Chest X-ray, AP view. Patient: 57 years old, sex M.
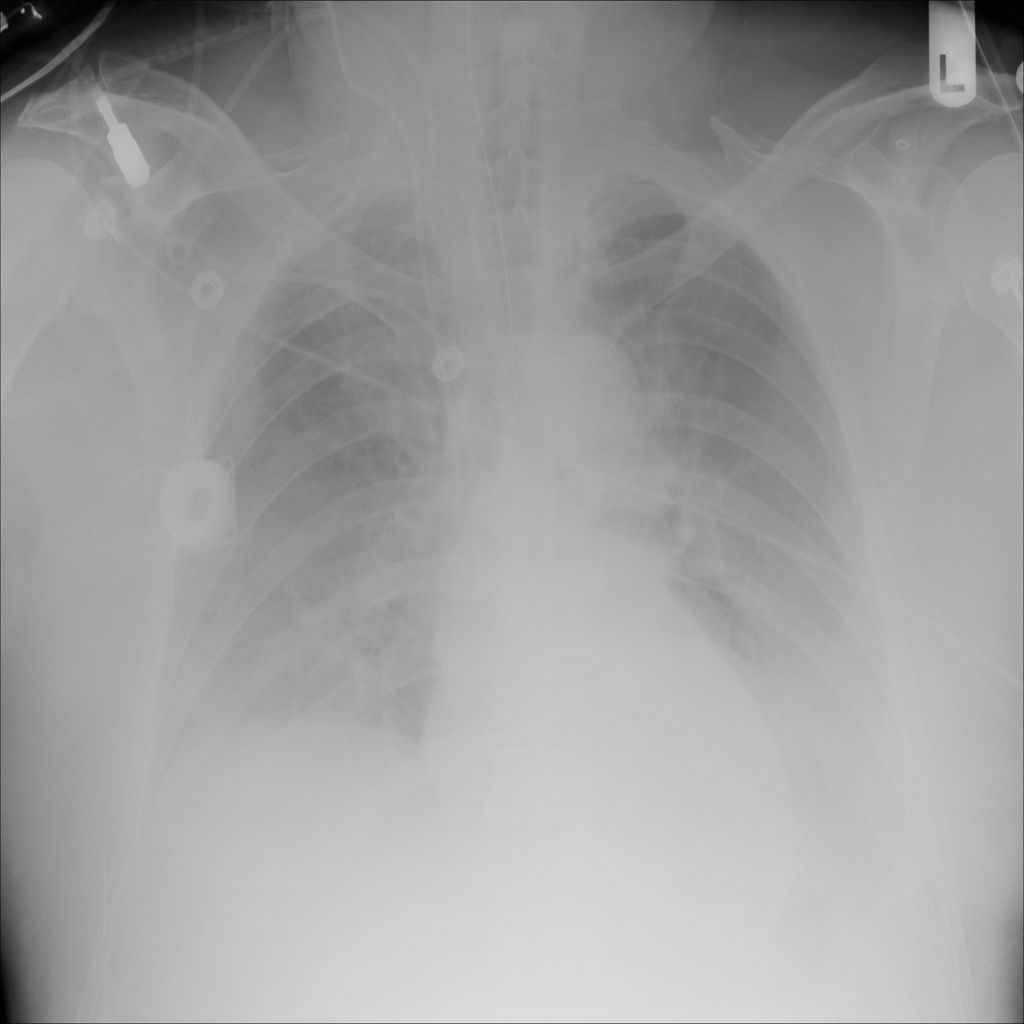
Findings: Infiltration